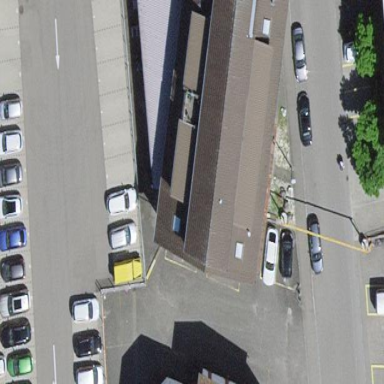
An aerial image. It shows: Commercial building.